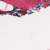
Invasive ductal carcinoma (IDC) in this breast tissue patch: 0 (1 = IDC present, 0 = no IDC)